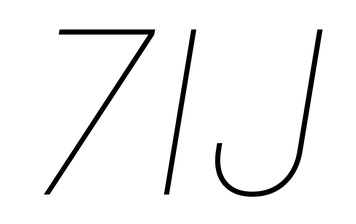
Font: Inter-Italic_Thin_Italic